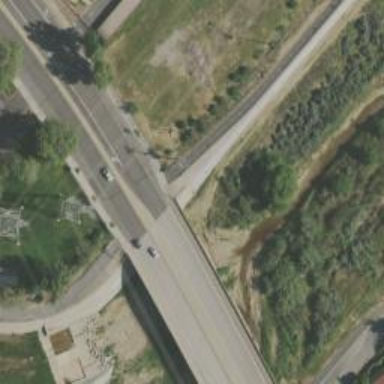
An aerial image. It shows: Secondary road with bridge.